Question: I need to compare Column B and C. They consist of real numbers only, sorted in ascending order.
I already have the code for what I want it to do, but I need help changing the range in the code.
So currently code compares Column B and C.

I need help changing code so I can add a column to the left of A and to the right of D also, and add those to shift range.
Basically, compare E and F and shift 'B:E' and 'F:I'.
'''
Option Explicit
Sub AlignList()
' hiker95, 08/02/2012
' http://www.mrexcel.com/forum/showthread.php?651139-Compare-Column-B-amp-C-and-Shift
Dim r As Long, lr As Long, d As Range
Application.ScreenUpdating = False
lr = Cells.Find("*", , xlValues, xlWhole, xlByRows, xlPrevious, False).Row
Set d = Range("A1:B" & lr)
r = 1
Do While d.Cells(r, 2) <> ""
If d.Cells(r, 2).Offset(, 1) <> "" Then
If d.Cells(r, 2) < d.Cells(r, 2).Offset(, 1) Then
d.Cells(r, 2).Offset(, 1).Resize(, 2).Insert -4121
ElseIf d.Cells(r, 2) > d.Cells(r, 2).Offset(, 1) Then
d.Cells(r, 1).Resize(, 2).Insert -4121
lr = lr + 1
Set d = Range("A1:B" & lr)
End If
End If
r = r + 1
Loop
Application.ScreenUpdating = 1
End Sub
'''
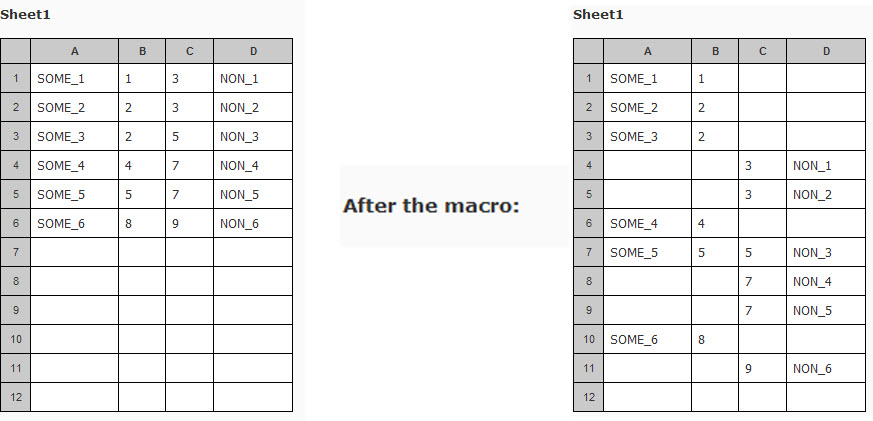
Answer: You don't need a macro to do what you are trying to do (unless you are trying to do it automatically for some bizarre reason.
You can just copy and paste columns D and C so that they are below the other data(see picture) and then add a 5th column that is the max of columns B and C(this will grab the number):

And then you just need to sort on the max column:

EDIT:
Ok so this is pretty basic excel so I am just going to post the screenshots with some small directions. Basically what you are trying to do(I don't know if you realize this) is combine two tables(granted it is in a really bizarre way). So if you follow my original instructions except use vlookup a little creatively you can absolutely accomplish what your are trying to do. Here are the screenshots:
So using vlookup creatively:

You can match up the data that needs to be matched up:

And Here is the other vlookup column:

Then once your data is matched up - you can convert it all to values with copy and paste:

Then you add your max column:

Then you just sort and you should get what you want:

You can then delete any extra data that you don't need any more:

So hopefully that helps you out. The only reason you would want to use VBA is if you want to automate this process - but if this is a one time thing then that would be overly time consuming. Excel is meant to manipulate data - match up tables - things like that - use it for that purpose.